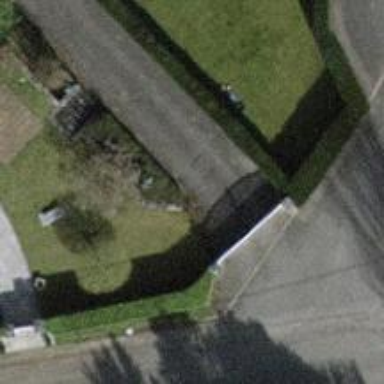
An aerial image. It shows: Gate.